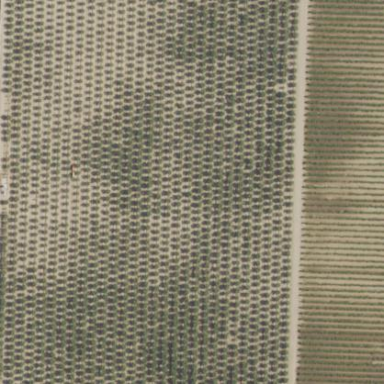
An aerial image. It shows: Vineyard.